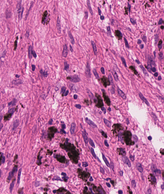
Tumor epithelial tissue: no
Tumor-associated stroma tissue: yes
Normal tissue: no